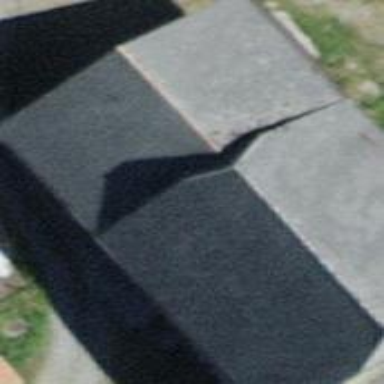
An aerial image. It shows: Barn.